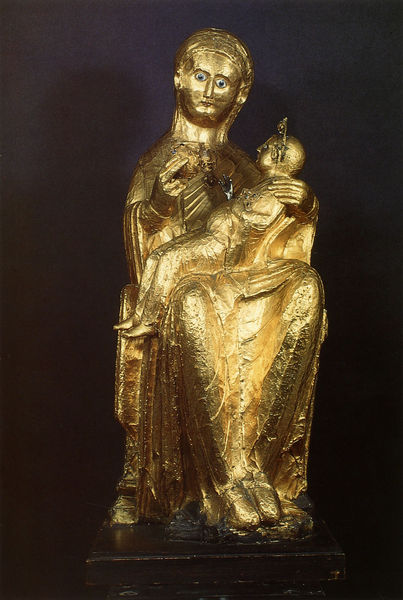
Titel: Madonna (Goldene Muttergottes)
Standort: Essen, Münster (EU - D - NRW)
Schlagwörter: hand, schleier, tuch, augen, sockel, gewand, gold, sitzend, kind, füße, büste, glanz, metall, füttern, heiligenschein, pieta, maria, madonna, mutter gottes, jesuskind, blattgold, heilige mutter, gewwand, spiefinger, spiefrau, brauefüttern